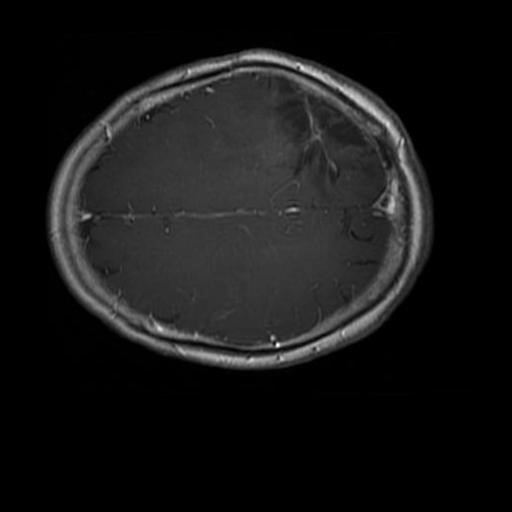
Label: brain_glioma